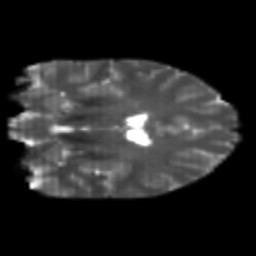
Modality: T2w
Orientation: coronal
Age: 24
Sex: female
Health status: healthy
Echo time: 0.074 s